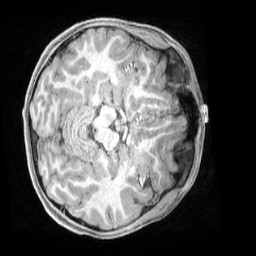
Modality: T1w
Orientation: axial
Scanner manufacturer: siemens
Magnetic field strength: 3 T
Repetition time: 2.4 s
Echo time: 0.00224 s